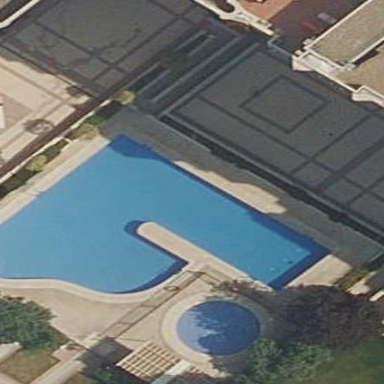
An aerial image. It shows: Swimming pool located in leisure land.